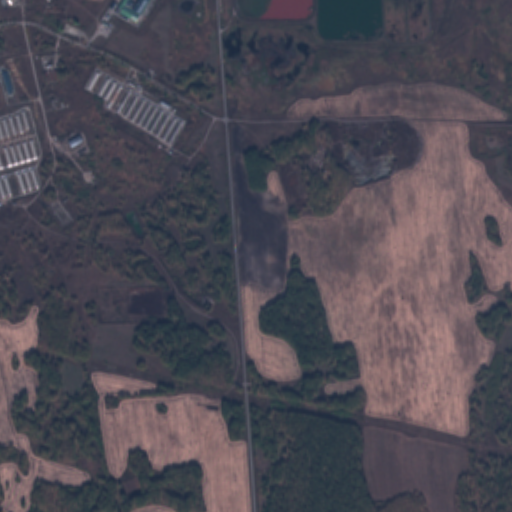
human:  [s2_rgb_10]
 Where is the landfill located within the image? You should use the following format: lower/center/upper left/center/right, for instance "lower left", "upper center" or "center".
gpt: The landfill is located in the upper right of the image.
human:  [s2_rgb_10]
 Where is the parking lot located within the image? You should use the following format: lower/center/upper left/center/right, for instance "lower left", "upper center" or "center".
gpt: The parking lot is located in the upper left of the image.
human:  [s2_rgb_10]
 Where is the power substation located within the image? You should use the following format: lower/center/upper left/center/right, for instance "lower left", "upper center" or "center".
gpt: The power substation is located in the upper left of the image.
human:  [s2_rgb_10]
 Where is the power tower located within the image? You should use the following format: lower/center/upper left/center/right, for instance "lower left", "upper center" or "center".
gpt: The power tower is located in the left of the image.
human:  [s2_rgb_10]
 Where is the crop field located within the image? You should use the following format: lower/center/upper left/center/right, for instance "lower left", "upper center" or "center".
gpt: There is no crop field in the image.